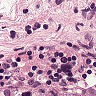
Metastatic tissue present: yes